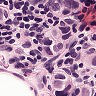
Metastatic tissue present: yes